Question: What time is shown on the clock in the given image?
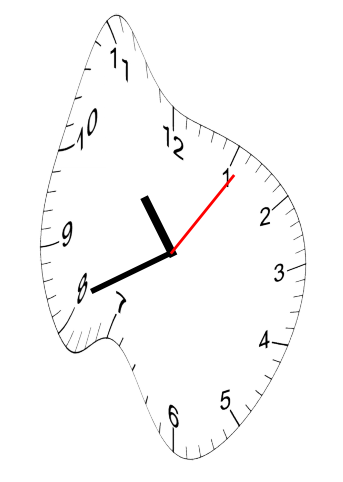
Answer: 10:41:06